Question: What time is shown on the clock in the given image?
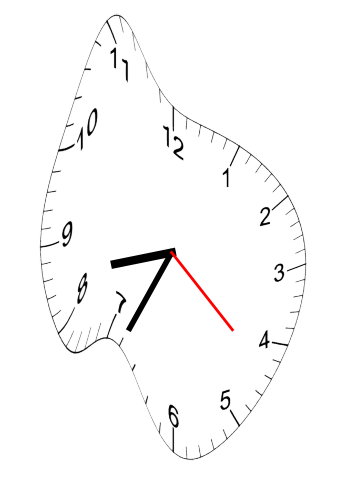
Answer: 08:34:22